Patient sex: M
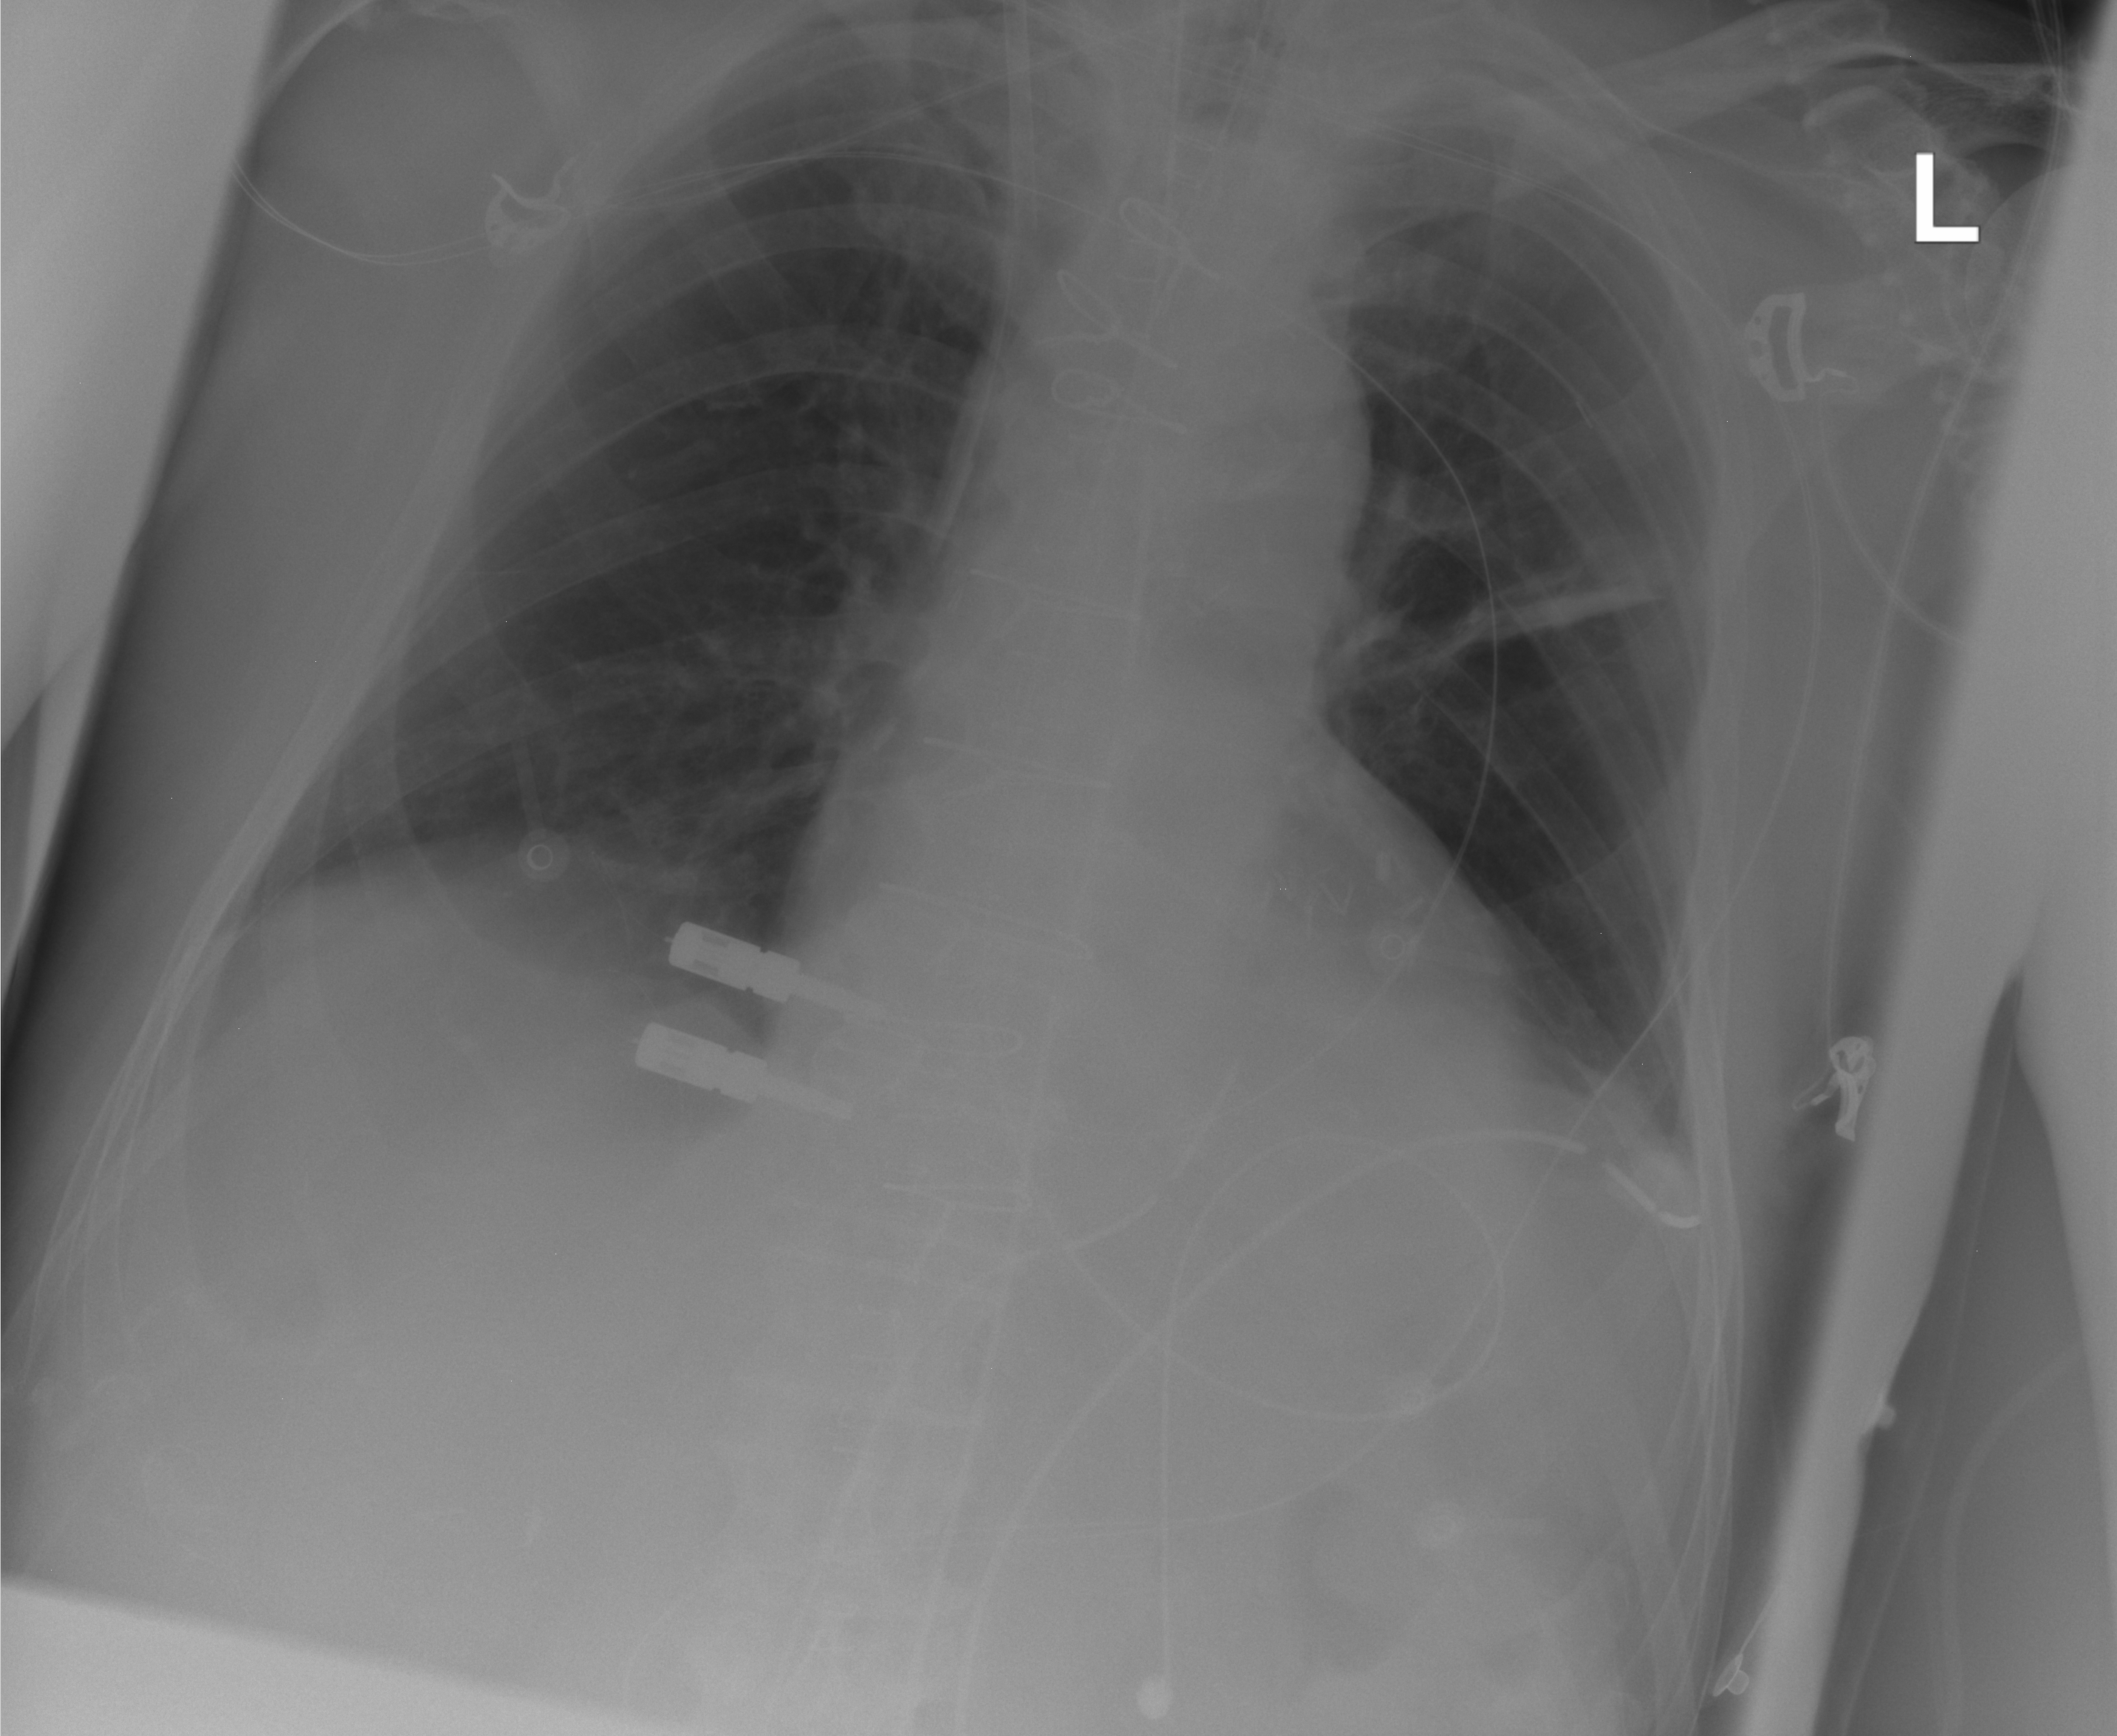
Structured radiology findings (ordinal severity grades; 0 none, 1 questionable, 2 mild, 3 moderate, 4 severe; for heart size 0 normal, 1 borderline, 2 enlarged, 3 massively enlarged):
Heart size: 0
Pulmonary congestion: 0
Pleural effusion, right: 0
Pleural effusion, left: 2
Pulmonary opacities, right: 0
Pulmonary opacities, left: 0
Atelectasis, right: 0
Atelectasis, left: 2